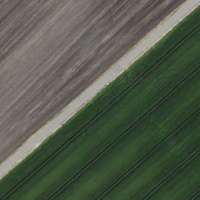
EUNIS habitat code: 52
Species observed at this site:
Fagopyrum esculentum